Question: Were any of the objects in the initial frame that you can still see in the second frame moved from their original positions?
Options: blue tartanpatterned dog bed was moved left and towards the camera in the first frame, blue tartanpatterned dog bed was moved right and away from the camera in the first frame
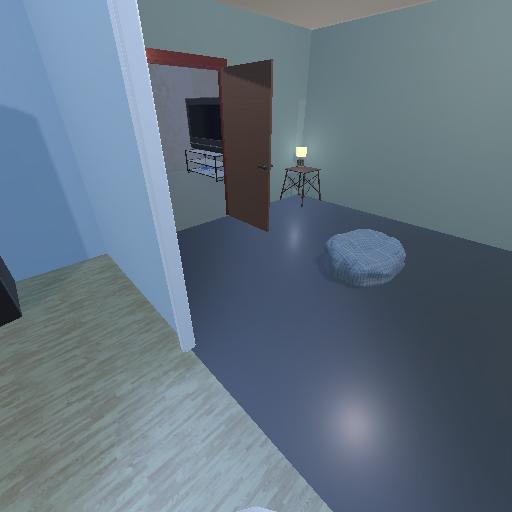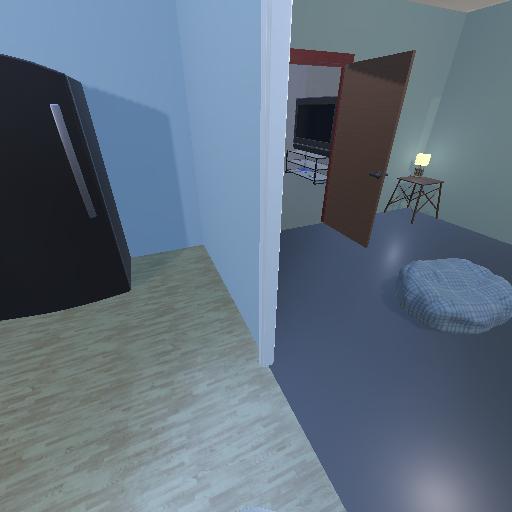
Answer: blue tartanpatterned dog bed was moved left and towards the camera in the first frame